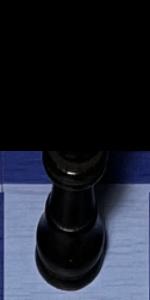
Label: King_Black